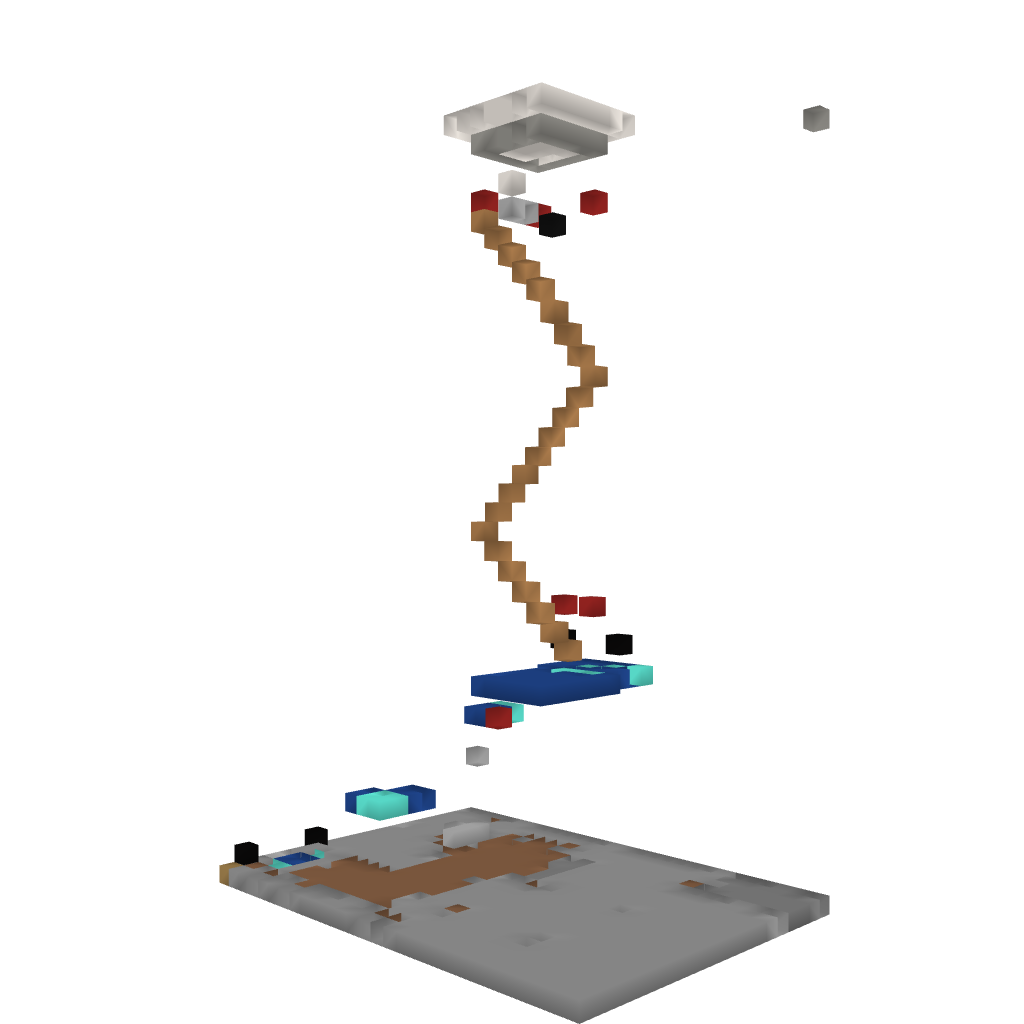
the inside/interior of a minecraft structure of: Tower of Quartz